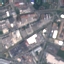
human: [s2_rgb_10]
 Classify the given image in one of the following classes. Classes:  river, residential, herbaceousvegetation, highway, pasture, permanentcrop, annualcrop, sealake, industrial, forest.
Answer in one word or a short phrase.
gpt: Industrial